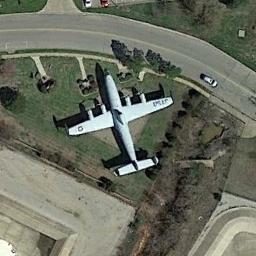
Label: airplane